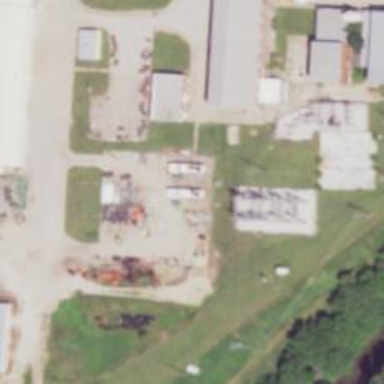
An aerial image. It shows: Generator for power supply.